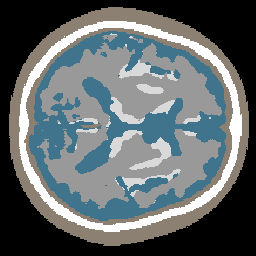
Label: no_lesion